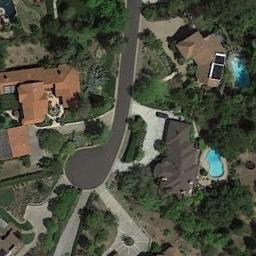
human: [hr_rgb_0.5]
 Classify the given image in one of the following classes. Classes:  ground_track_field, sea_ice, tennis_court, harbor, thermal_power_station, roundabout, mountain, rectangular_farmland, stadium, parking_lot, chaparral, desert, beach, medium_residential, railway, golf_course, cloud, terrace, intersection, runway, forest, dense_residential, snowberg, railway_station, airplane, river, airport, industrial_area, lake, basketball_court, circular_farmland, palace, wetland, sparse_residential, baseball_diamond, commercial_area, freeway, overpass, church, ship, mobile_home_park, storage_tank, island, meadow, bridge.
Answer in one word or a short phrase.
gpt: sparse_residential